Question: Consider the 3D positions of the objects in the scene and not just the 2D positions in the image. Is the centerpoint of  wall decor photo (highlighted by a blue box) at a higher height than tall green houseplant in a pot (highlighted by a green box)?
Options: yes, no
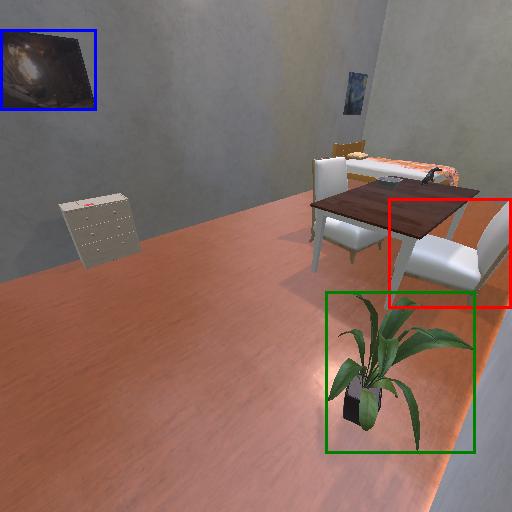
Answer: yes